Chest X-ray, PA view. Patient: 31 years old, sex F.
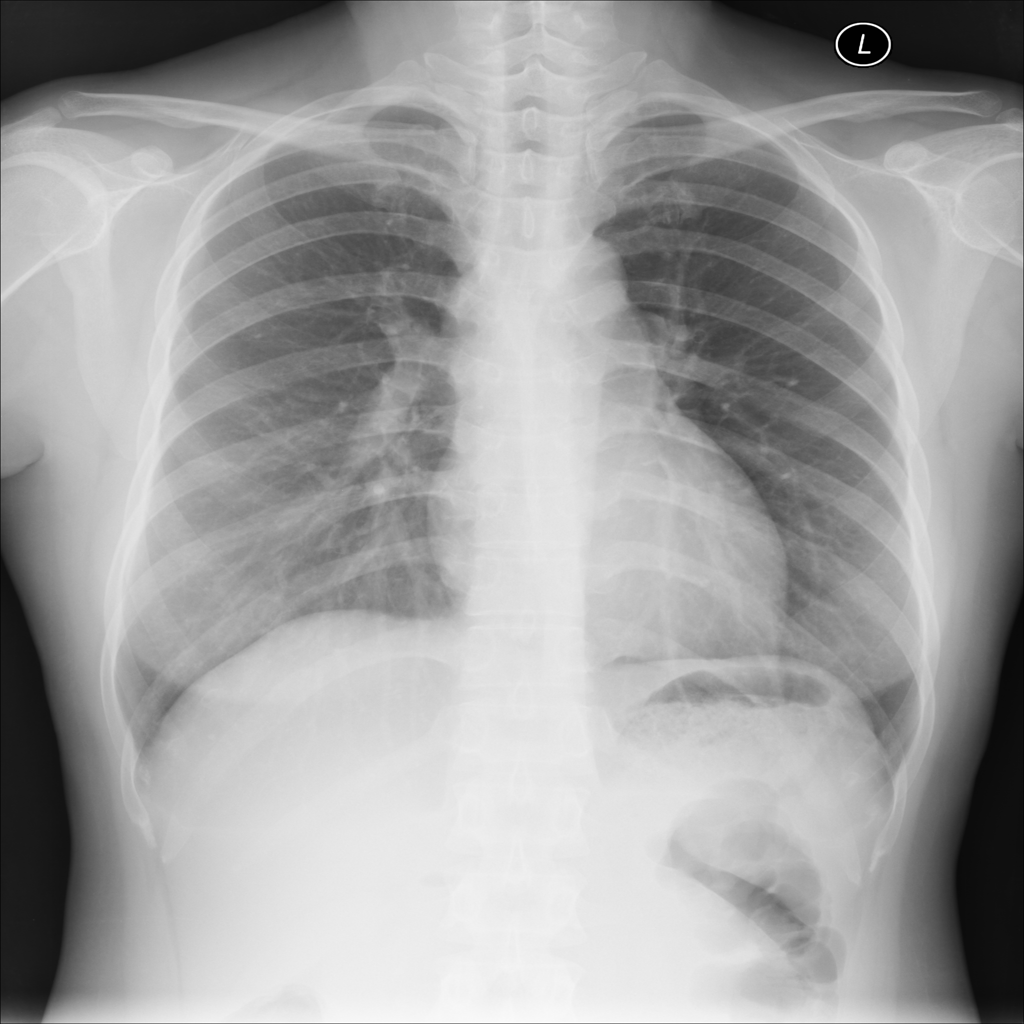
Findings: No Finding